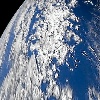
Label: cloud